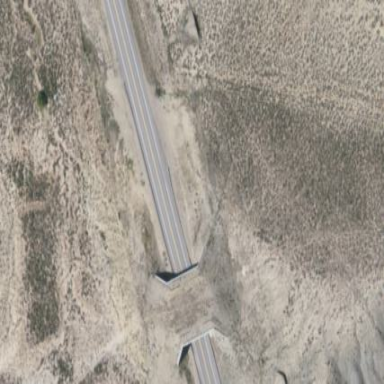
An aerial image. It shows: Wildlife crossing bridge.